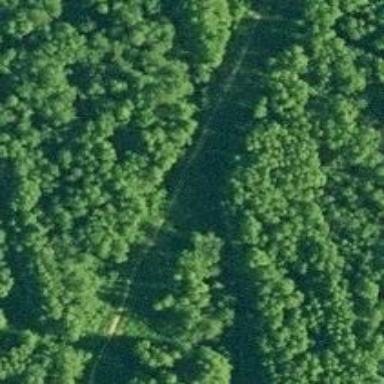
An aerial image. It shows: Path.